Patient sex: F
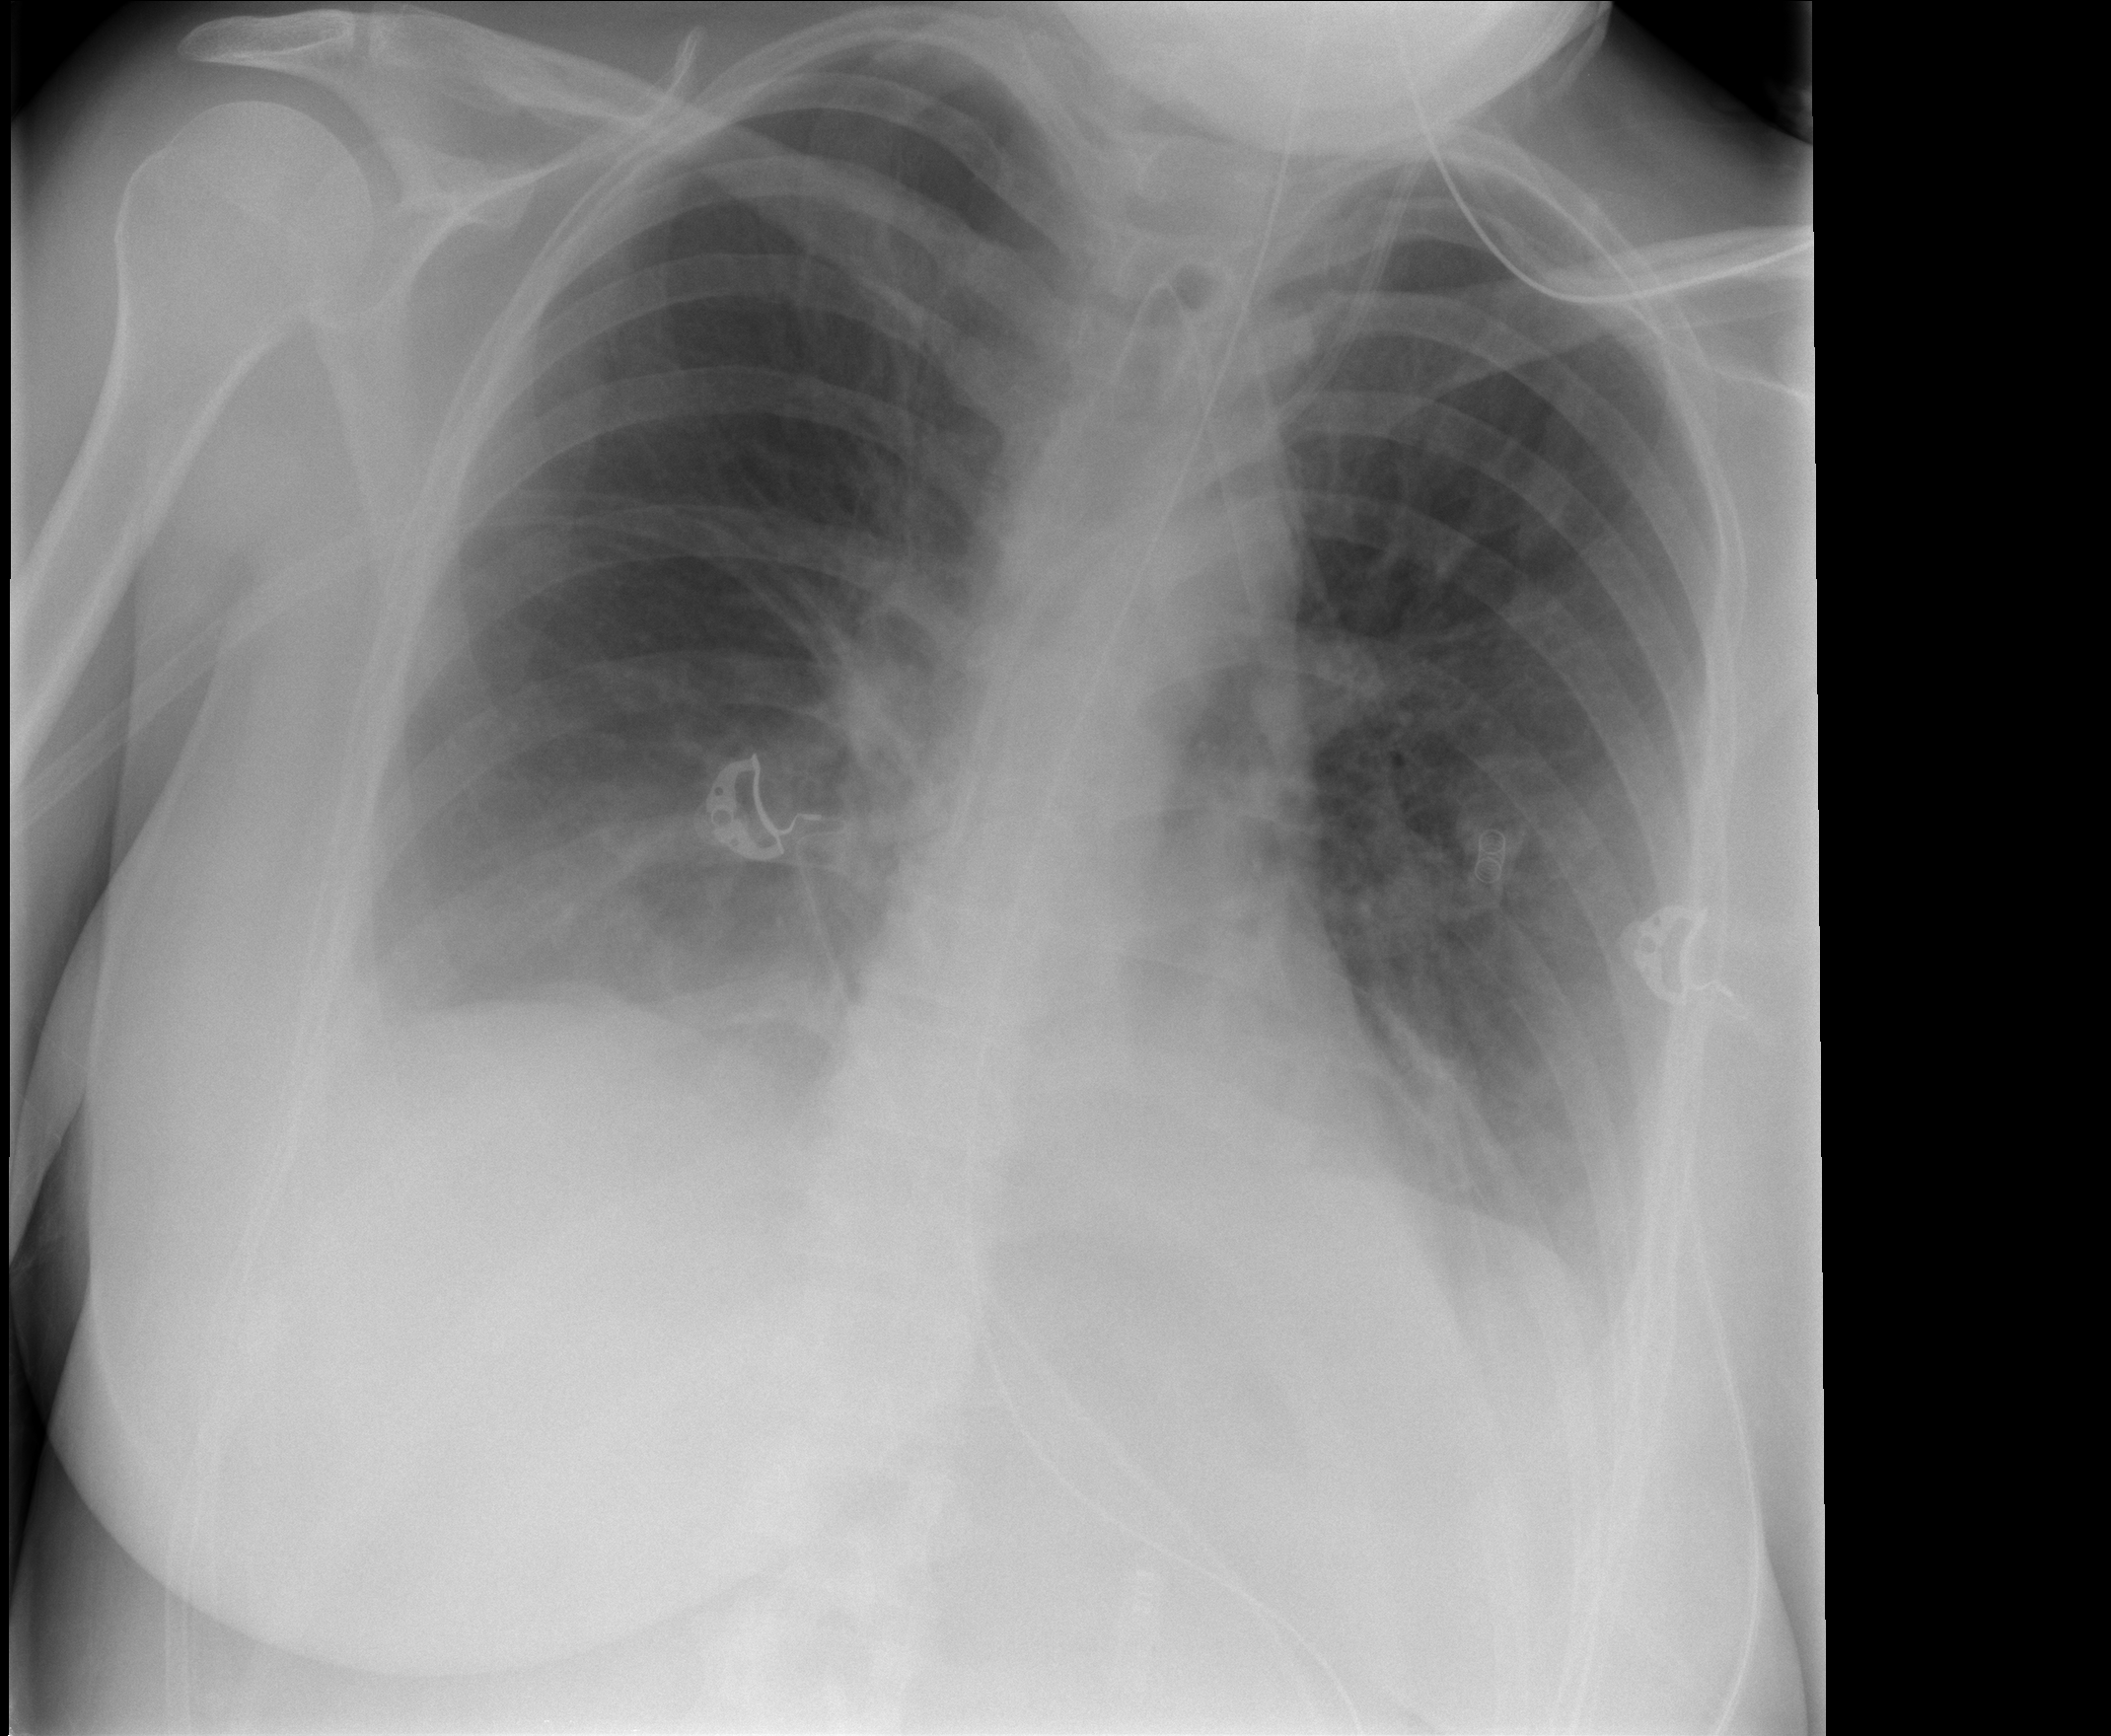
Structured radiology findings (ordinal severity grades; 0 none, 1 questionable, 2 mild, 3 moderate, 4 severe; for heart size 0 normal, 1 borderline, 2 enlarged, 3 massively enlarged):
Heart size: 0
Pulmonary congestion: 2
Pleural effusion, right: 0
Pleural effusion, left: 2
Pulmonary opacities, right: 2
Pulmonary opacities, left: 2
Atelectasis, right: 0
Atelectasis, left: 0